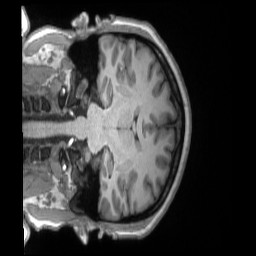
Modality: T1w
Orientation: coronal
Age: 30
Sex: female
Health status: ill
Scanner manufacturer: siemens
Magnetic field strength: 3 T
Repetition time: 2.2 s
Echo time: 0.00157 s